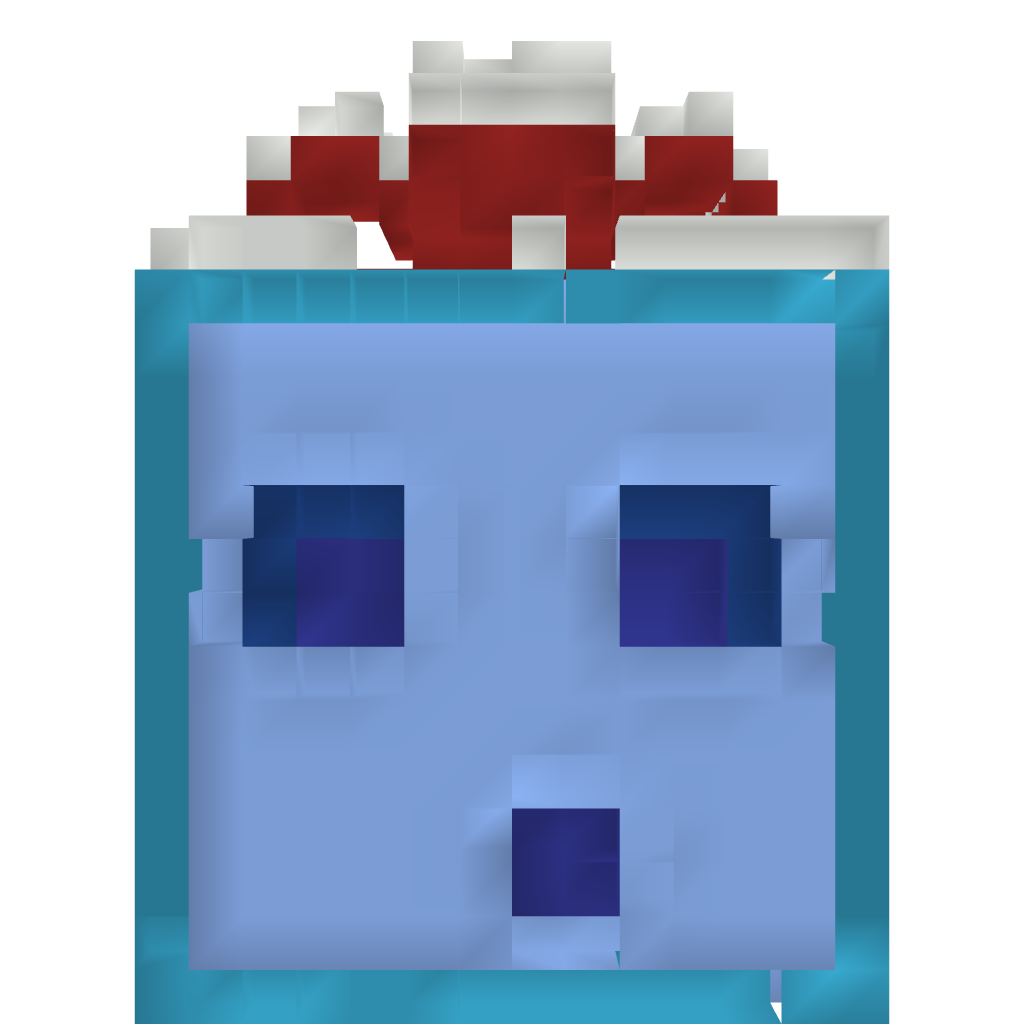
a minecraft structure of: Ice Slime